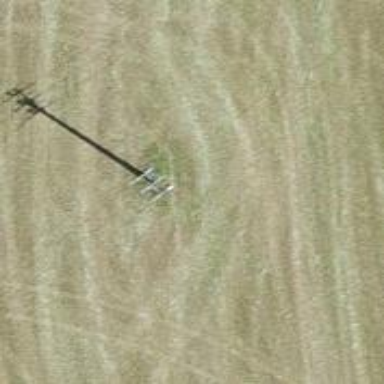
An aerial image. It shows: Minor power line.